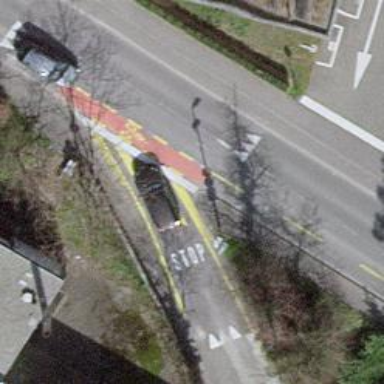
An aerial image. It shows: Uncontrolled zebra crossing on the road.